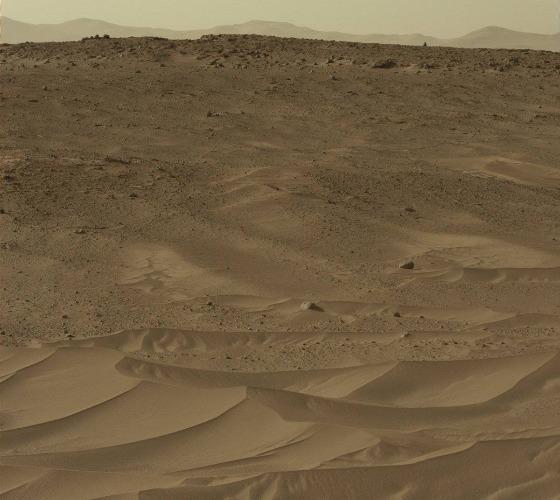
Terrain classes present: Gravel / Sand / Soil, Rock, Shadow, Sky / Distant Mountains